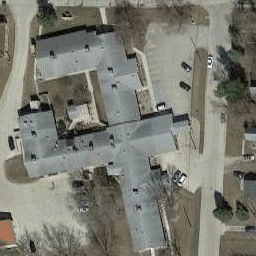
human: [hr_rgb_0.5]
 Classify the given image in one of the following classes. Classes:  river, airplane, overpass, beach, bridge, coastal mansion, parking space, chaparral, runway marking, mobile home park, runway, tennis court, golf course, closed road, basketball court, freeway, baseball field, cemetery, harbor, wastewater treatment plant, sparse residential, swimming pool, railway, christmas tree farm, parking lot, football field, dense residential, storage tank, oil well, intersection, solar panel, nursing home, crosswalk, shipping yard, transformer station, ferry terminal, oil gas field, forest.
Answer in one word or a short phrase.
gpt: nursing home